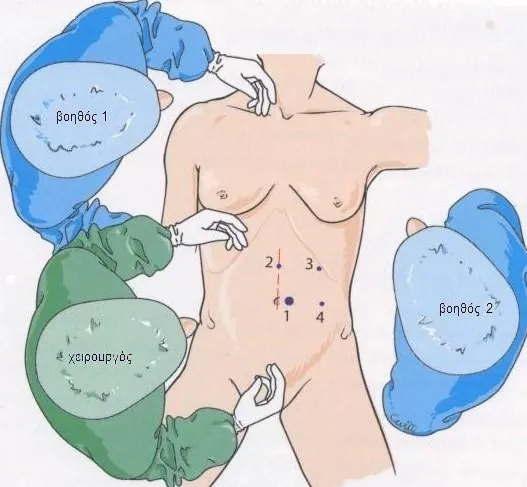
Position of trocars.
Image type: radiology (ct)